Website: bh-photo
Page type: cross-sells
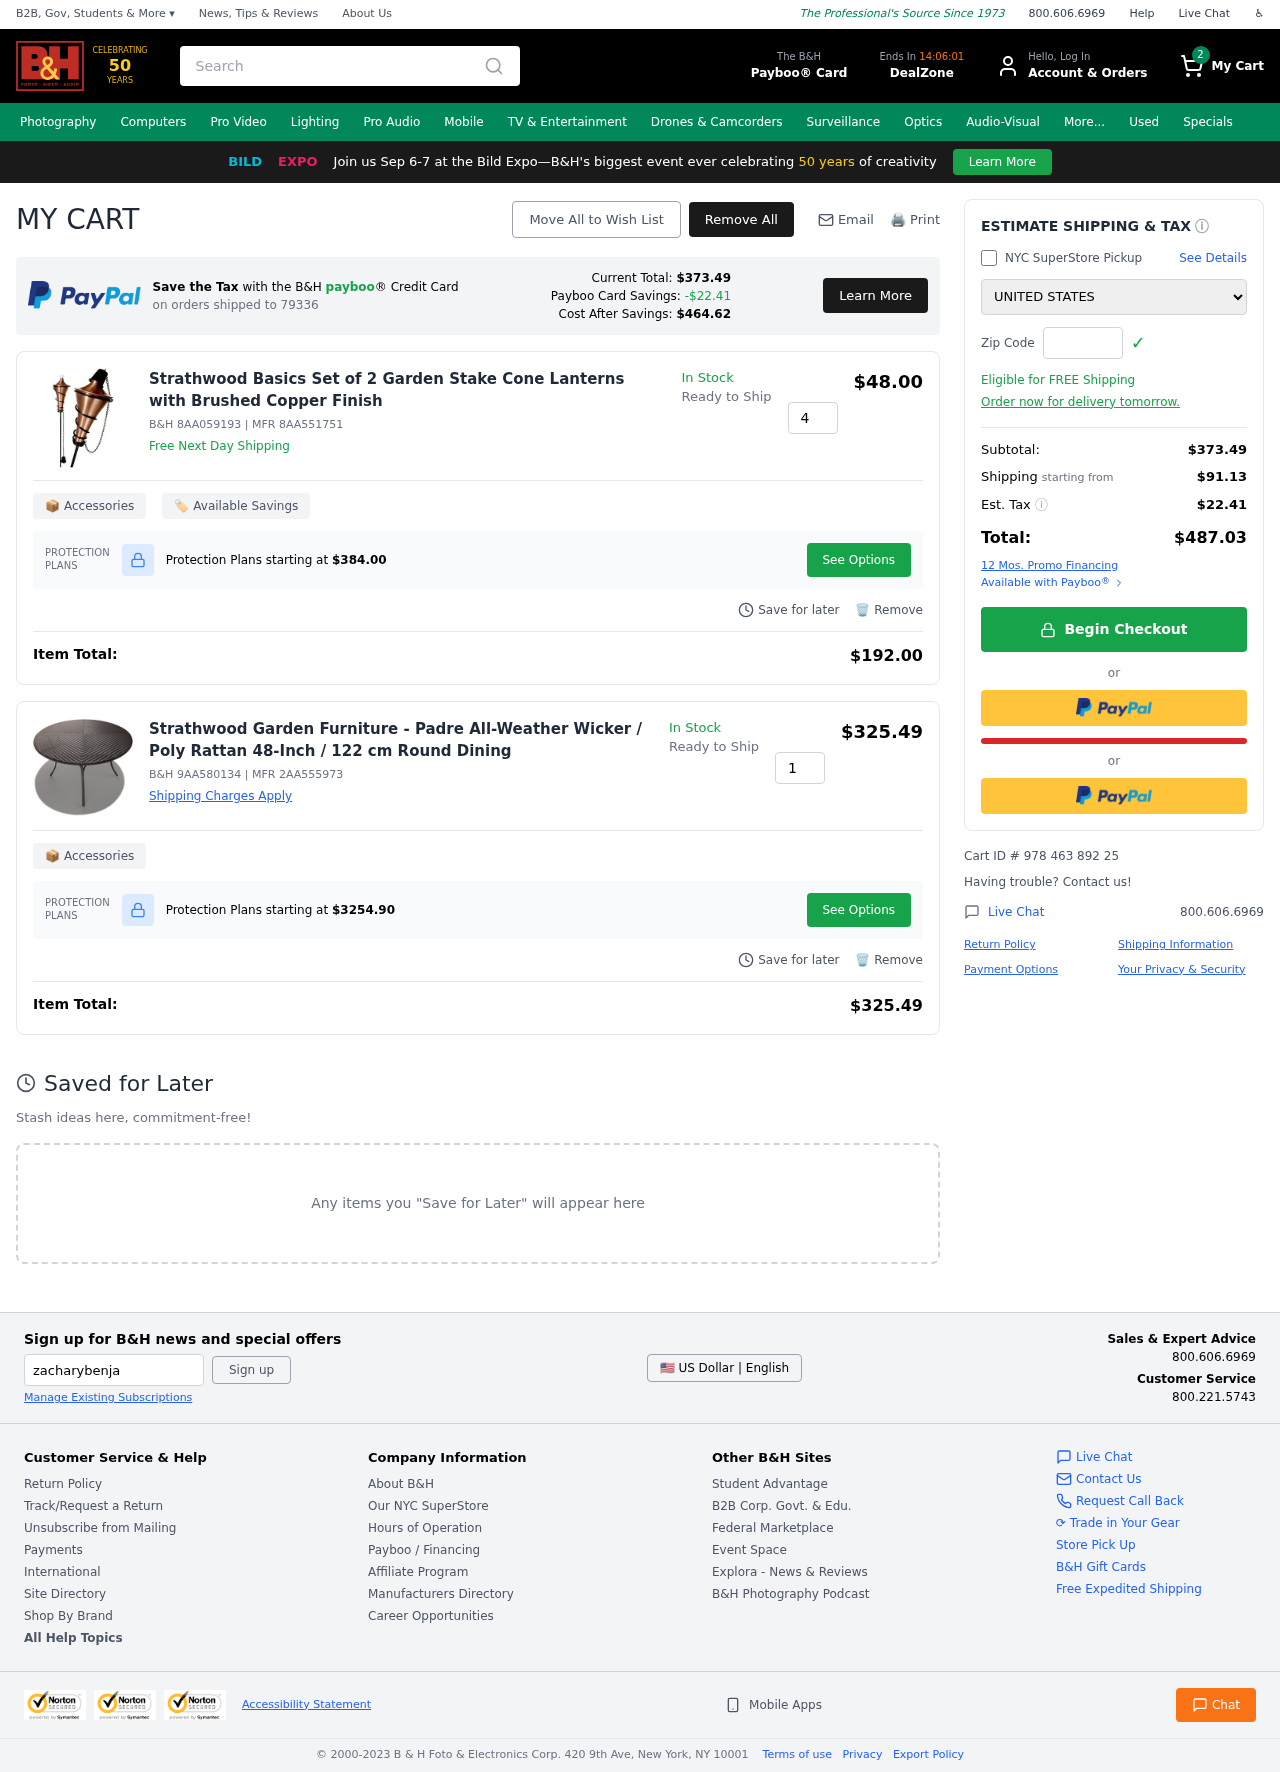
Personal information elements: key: PII_COUNTRY
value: United States
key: PII_POSTCODE
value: on orders shipped to 79336
Product elements: key: PRODUCT1_NAME
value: Strathwood Basics Set of 2 Garden Stake Cone Lanterns with Brushed Copper Finish
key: PRODUCT1_PRICE
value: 48
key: PRODUCT1_QUANTITY
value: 4
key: PRODUCT2_NAME
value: Strathwood Garden Furniture - Padre All-Weather Wicker  / Poly Rattan 48-Inch / 122 cm Round Dining
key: PRODUCT2_PRICE
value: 325.49
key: PRODUCT2_QUANTITY
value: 1
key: PRODUCT1_SKU
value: B&H 8AA059193
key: PRODUCT1_MFR
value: MFR 8AA551751
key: PRODUCT1_PROTECTION_PRICE
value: $384.00
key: PRODUCT1_ITEM_TOTAL
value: $192.00
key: PRODUCT2_SKU
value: B&H 9AA580134
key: PRODUCT2_MFR
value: MFR 2AA555973
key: PRODUCT2_PROTECTION_PRICE
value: $3254.90
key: PRODUCT2_ITEM_TOTAL
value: $325.49
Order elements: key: ORDER_NUM_ITEMS
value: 2
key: PAYBOO_CURRENT_TOTAL
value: $373.49
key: ORDER_SUBTOTAL
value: $373.49
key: ORDER_SHIPPING_COST
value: $91.13
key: ORDER_TAX
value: $22.41
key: ORDER_TOTAL
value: $487.03
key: ORDER_ID
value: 978 463 892 25
Search elements: key: HEADER_SEARCH
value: Search
Other elements: key: PAYBOO_SAVINGS
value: -$22.41
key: PAYBOO_COST_AFTER_SAVINGS
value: $464.62